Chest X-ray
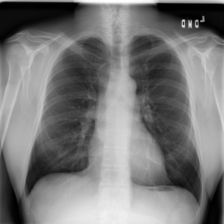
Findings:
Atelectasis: negative
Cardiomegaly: negative
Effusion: negative
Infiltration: negative
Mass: negative
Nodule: negative
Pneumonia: negative
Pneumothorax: negative
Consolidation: negative
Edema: negative
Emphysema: negative
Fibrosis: negative
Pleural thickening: negative
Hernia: negative